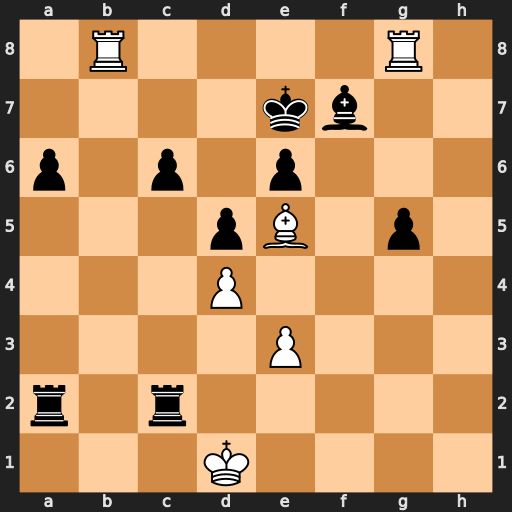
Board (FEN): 1R4R1/4kb2/p1p1p3/3pB1p1/3P4/4P3/r1r5/3K4
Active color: w
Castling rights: -
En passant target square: -
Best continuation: Rb7#